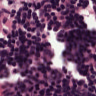
Metastatic tissue present: no